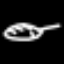
Label: leaf